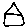
Label: house